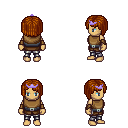
a pixel art fantasy rpg character, female body template, human, tanned skin, leather chest armor, metal pants, brunette pageboy hairstyle, purple tiara, cloth bracers, four views (front, back, left, right), 2x2 character sprite sheet, small pixel art, hard edges, no anti-aliasing